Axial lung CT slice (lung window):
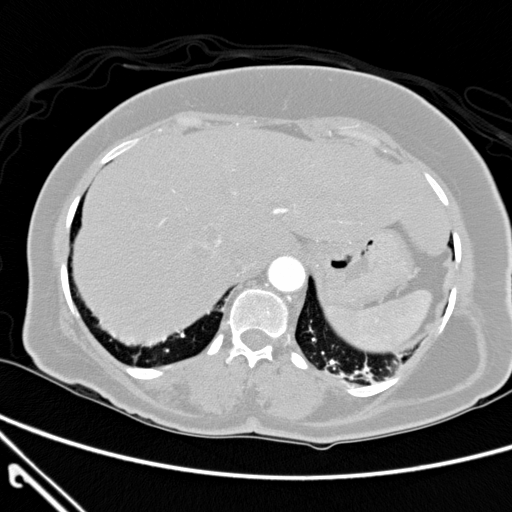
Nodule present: no